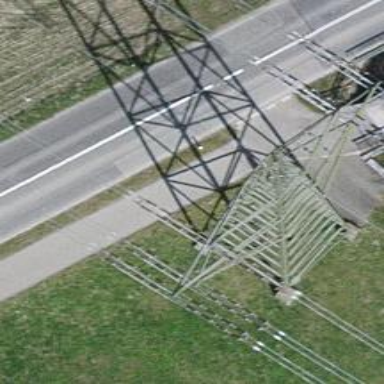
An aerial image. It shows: Power tower.